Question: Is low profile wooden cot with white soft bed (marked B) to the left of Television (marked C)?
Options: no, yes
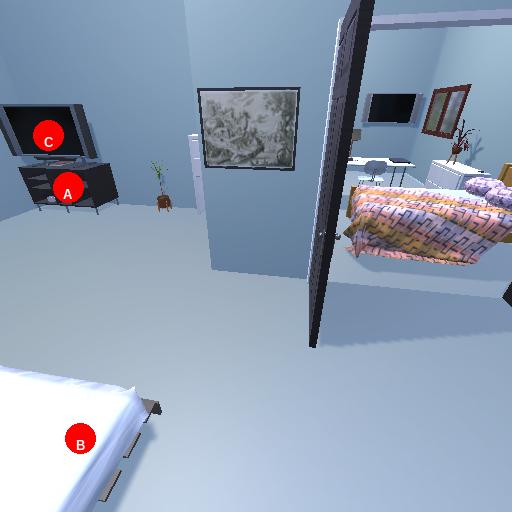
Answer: no